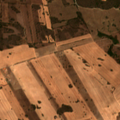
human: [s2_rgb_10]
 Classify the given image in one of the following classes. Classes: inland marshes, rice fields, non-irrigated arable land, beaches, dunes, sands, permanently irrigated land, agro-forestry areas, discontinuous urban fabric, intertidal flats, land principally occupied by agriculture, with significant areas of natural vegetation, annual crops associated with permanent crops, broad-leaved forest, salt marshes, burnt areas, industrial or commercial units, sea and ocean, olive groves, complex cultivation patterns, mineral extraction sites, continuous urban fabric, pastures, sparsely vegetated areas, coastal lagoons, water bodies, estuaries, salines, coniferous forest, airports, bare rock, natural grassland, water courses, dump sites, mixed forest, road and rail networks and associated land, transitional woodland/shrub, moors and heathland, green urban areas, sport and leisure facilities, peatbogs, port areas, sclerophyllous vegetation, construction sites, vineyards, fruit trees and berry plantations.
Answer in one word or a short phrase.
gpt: non-irrigated arable land, olive groves, annual crops associated with permanent crops, land principally occupied by agriculture, with significant areas of natural vegetation, agro-forestry areas, sclerophyllous vegetation